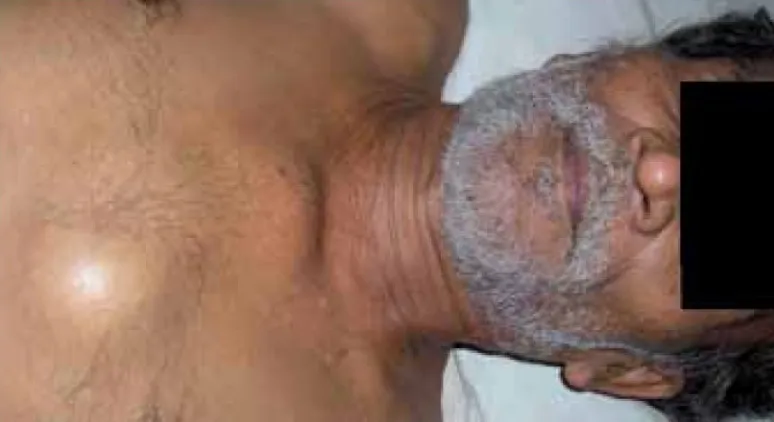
Multiple cystic swelling on the anterior chest wall.
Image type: medical_photograph (skin_photograph)